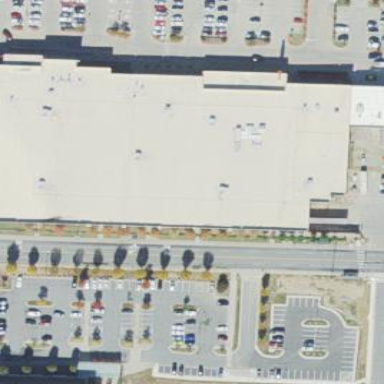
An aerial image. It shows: Retail building housing department store.